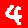
Digit: 4